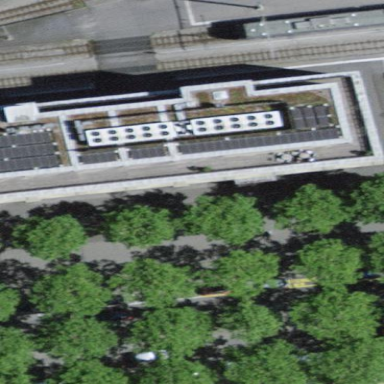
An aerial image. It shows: Bank building.